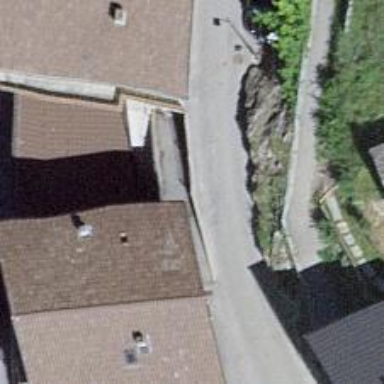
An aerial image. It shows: Retaining wall.